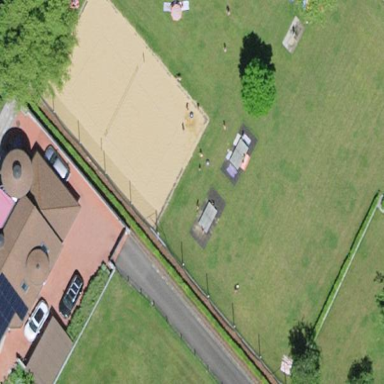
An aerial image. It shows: Sandy pitch for beach volleyball.